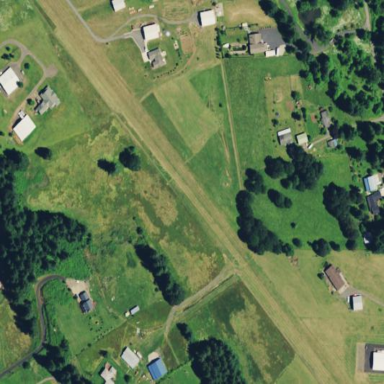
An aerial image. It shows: Grassy area designated for airport runway safety.